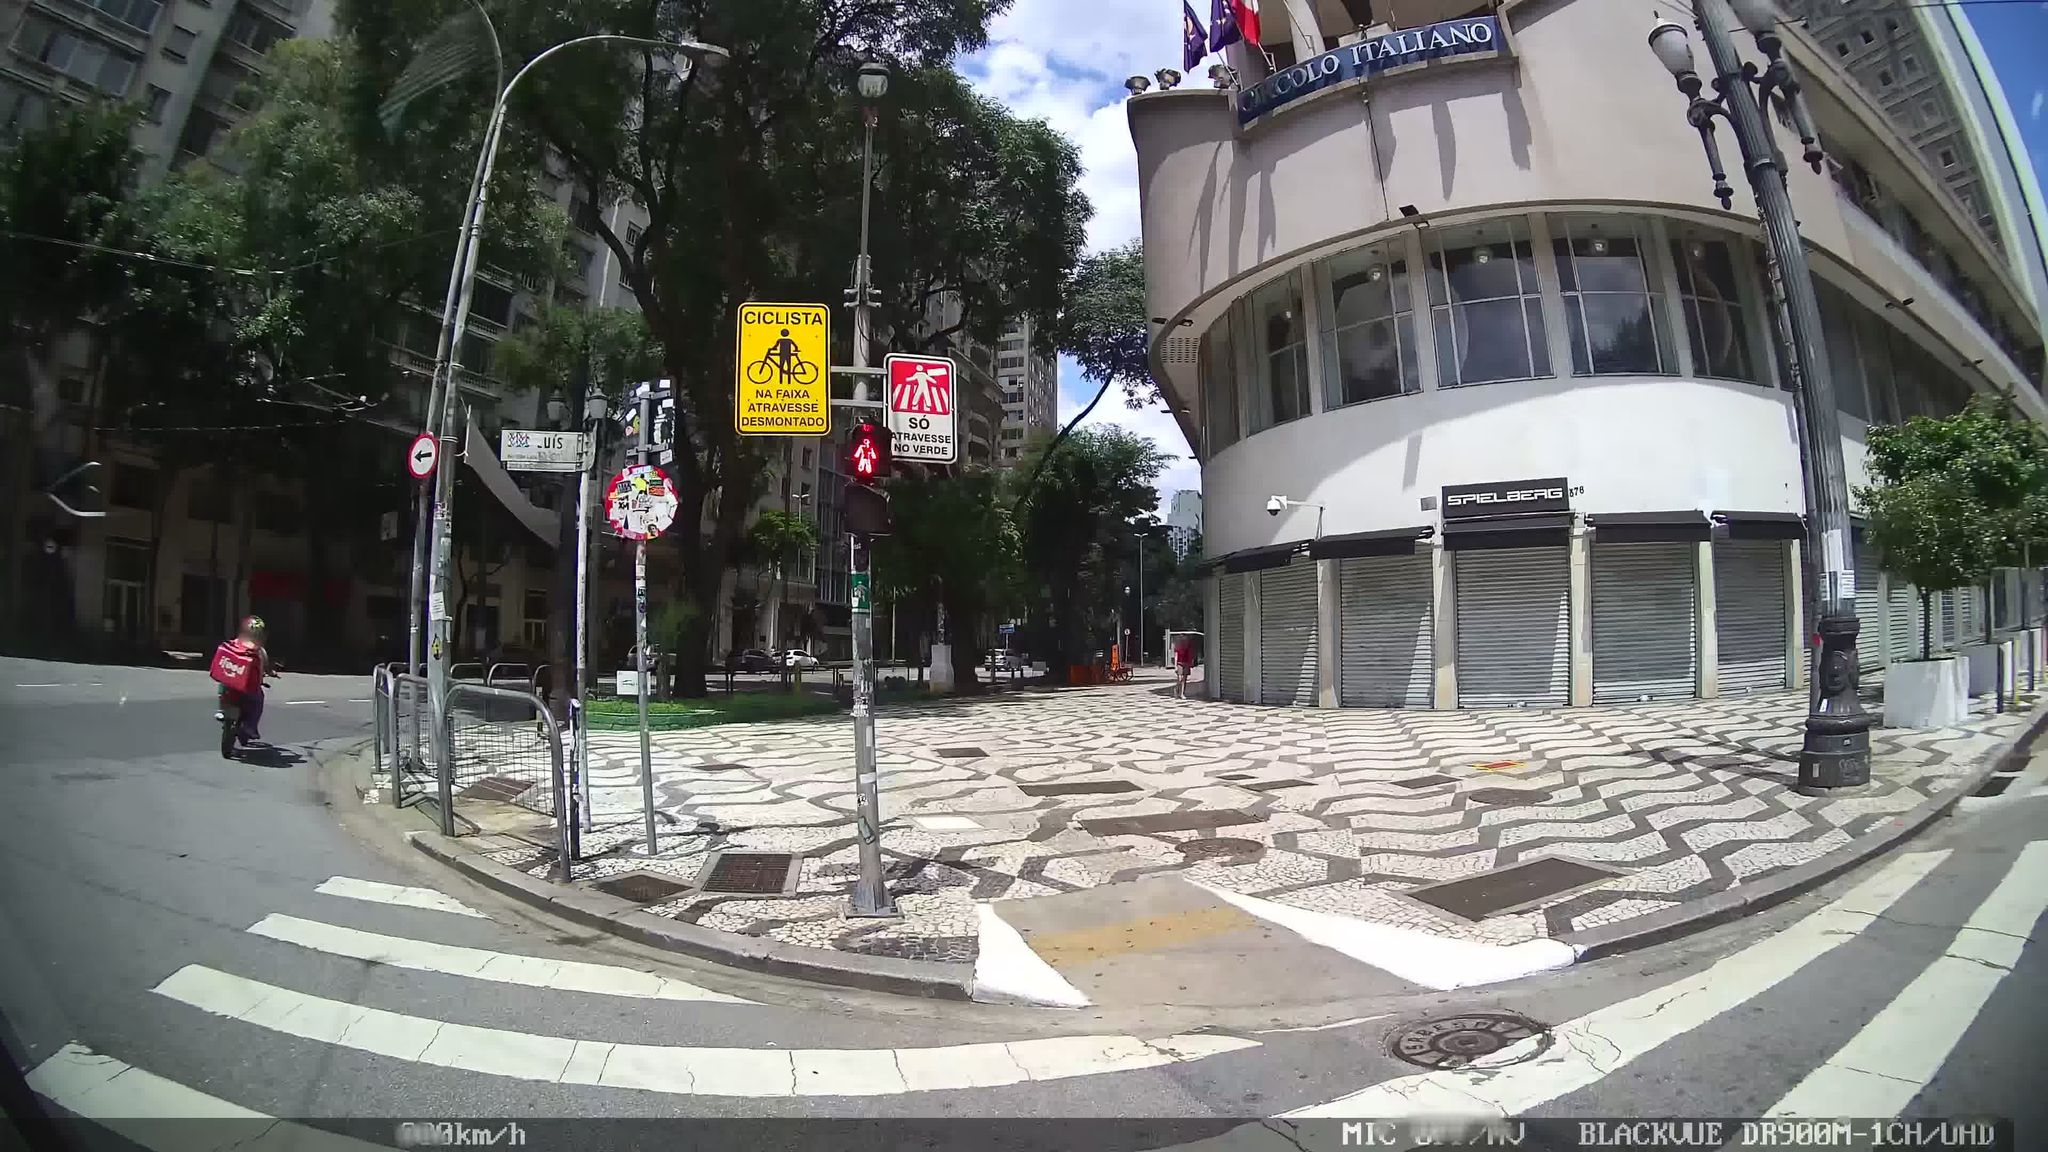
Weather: clear
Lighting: day
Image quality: good
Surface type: walking surface
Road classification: secondary
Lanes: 3
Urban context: urban centre
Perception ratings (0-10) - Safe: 4.26, Lively: 9.15, Beautiful: 7.16, Boring: 0.62, Depressing: 3.68, Wealthy: 3.45